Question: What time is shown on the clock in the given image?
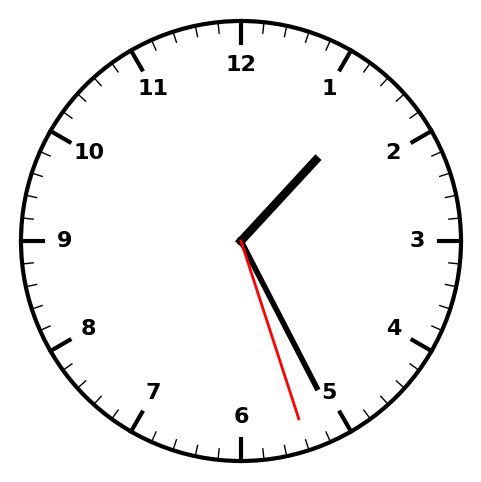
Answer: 01:25:27